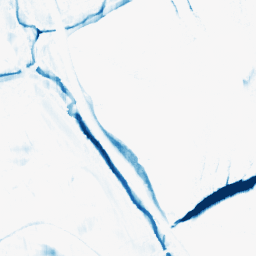
Category: morphological
Decomposition family: morphological_rect
Decomposition parameters: operation: closing
width: 5
height: 20
Upsampling method: sinc_blackman
Upsampling parameters: scale: 2
kernel_size: 16
Upsampling scale: 2